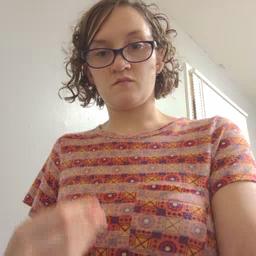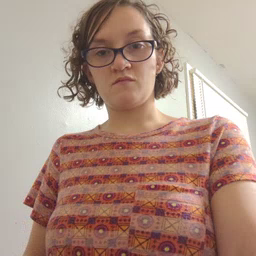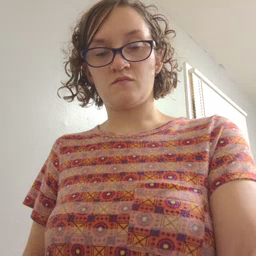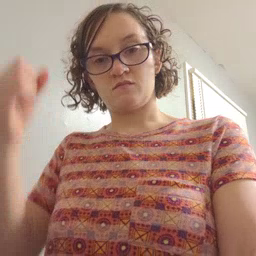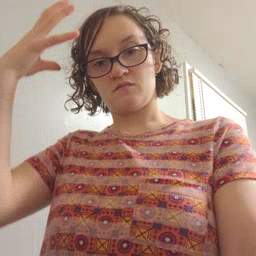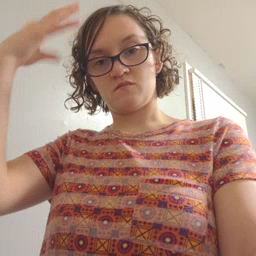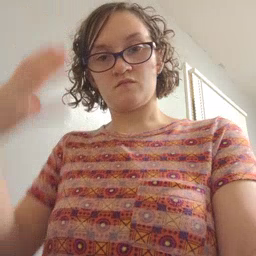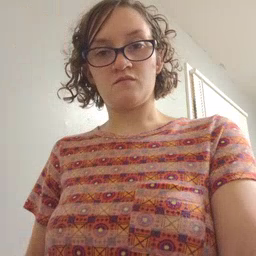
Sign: shower